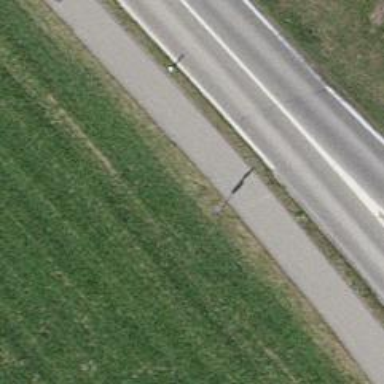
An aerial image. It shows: Asphalt cycleway.